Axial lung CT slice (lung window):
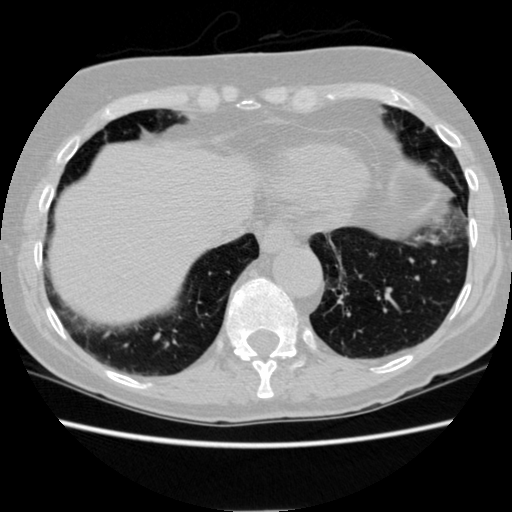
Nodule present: no